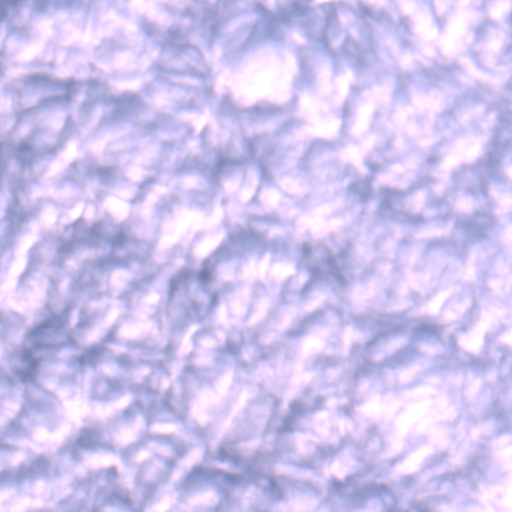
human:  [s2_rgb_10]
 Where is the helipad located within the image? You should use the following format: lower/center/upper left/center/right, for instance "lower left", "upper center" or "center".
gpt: The helipad is located in the center of the image.
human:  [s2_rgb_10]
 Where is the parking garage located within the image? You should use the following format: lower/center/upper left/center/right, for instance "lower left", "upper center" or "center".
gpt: The parking garage is located in the upper center of the image.
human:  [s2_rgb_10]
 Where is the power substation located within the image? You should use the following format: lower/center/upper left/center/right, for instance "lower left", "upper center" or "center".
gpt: The power substation is located in the upper right of the image.
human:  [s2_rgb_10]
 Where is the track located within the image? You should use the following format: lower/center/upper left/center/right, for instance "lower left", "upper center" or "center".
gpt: The track is located in the upper left of the image.
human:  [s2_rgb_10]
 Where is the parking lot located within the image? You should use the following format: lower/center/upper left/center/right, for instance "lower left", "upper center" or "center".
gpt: There is no parking lot in the image.